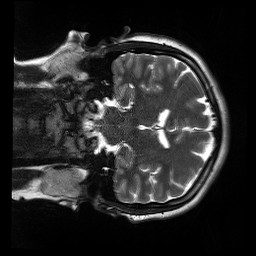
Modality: T2w
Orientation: coronal
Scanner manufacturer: siemens
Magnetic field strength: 3 T
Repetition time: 13.52 s
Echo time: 0.088 s